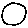
Label: circle